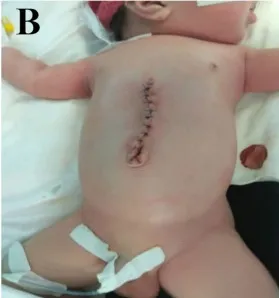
(B) The surgical wound on the 3rd postoperative day.
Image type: medical_photograph (skin_photograph)